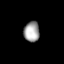
Tissue: lung
Cell type: Epithelial cells
Senescence score: 0.1886
Nuclear area (px): 313
Mean DAPI intensity: 159.936